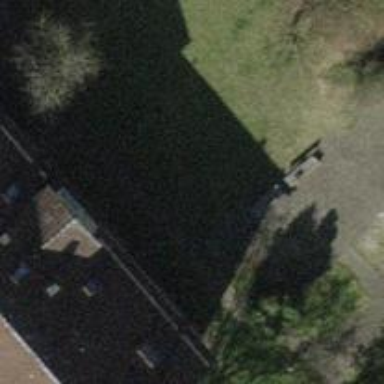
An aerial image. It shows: Brown bench in the vicinity.